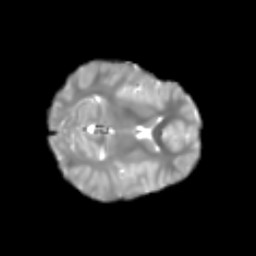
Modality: T2w
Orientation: axial
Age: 6
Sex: female
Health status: healthy